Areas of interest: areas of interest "Hospital"
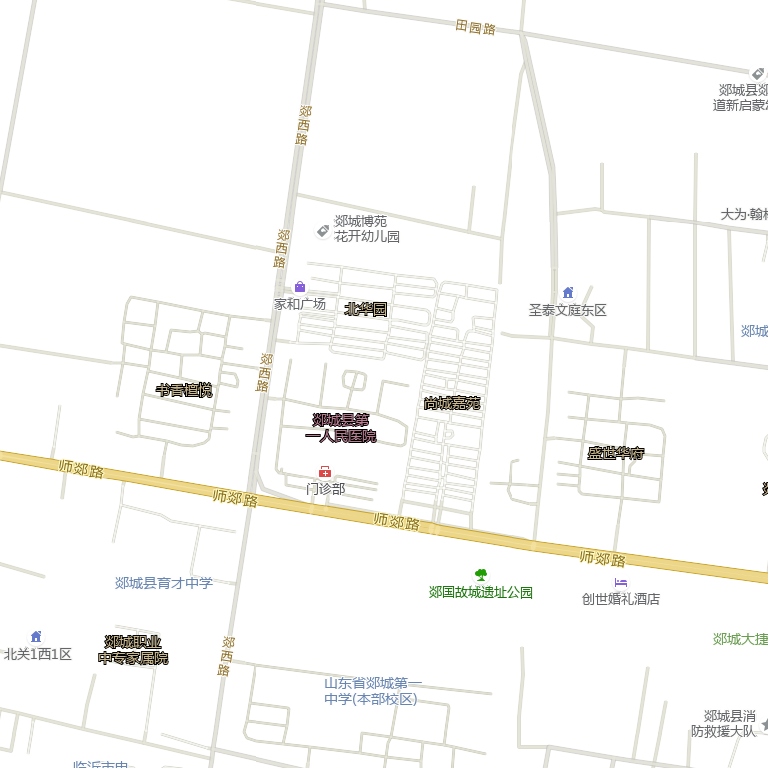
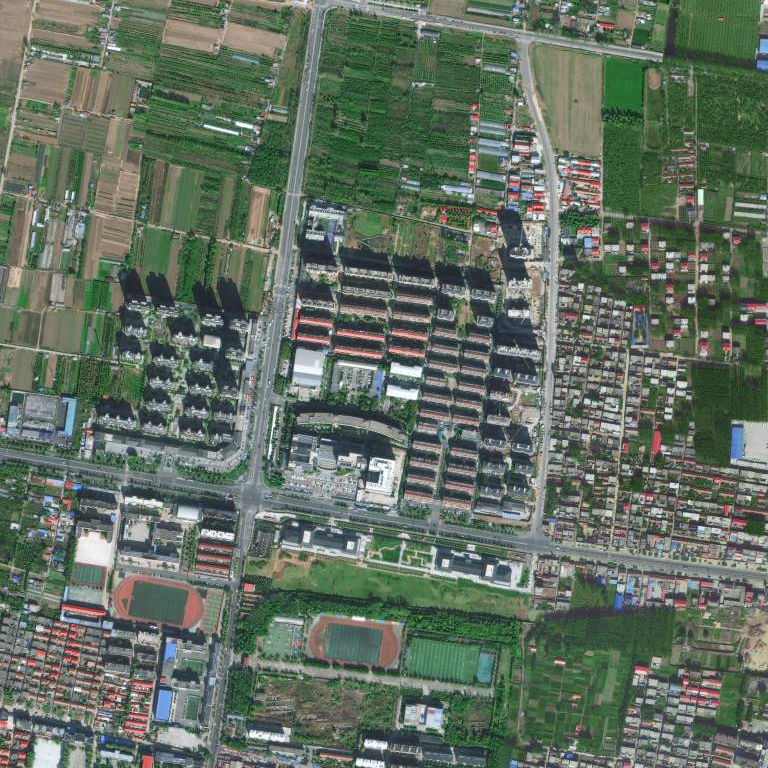